Question: I built a sample program to check the performance of tasks in parallel, with respect to the number of tasks running in parallel.
Few assumptions:
Operation is on thread is independent of another thread, so no synchronization mechanisms between threads are essential.
The idea is to check, whether it is efficient to:
1.Spawn as many tasks as possible
or
2. Restrict the number of tasks in parallel, and wait for some tasks to complete before spawning the remaining tasks.
Following is the program:
'''
static void Main(string[] args)
{
System.IO.StreamWriter writer = new System.IO.StreamWriter("C:\TimeLogV2.csv");
SemaphoreSlim availableSlots;
for (int slots = 10; slots <= 20000; slots += 10)
{
availableSlots = new SemaphoreSlim(slots, slots);
int maxTasks;
CountdownEvent countDownEvent;
Stopwatch watch = new Stopwatch();
watch.Start();
maxTasks = 20000;
countDownEvent = new CountdownEvent(maxTasks);
for (int i = 0; i < maxTasks; i++)
{
Console.WriteLine(i);
Task task = new Task(() => Thread.Sleep(50));
task.ContinueWith((t) =>
{
availableSlots.Release();
countDownEvent.Signal();
}
);
availableSlots.Wait();
task.Start();
}
countDownEvent.Wait();
watch.Stop();
writer.WriteLine("{0},{1}", slots, watch.ElapsedMilliseconds);
Console.WriteLine("{0}:{1}", slots, watch.ElapsedMilliseconds);
}
writer.Flush();
writer.Close();
}
'''
Here are the results:

The Y-axis is time-taken in milliseconds, X-axis is the number of semaphore slots (refer to above program)
Essentially the trend is: More number of parallel tasks, the better. Now my question is in what conditions, does:
More number of parallel tasks = less optimal (time taken)?
One condition I suppose is that:
The tasks are interdependent, and may have to wait for certain resources to be available.
Have you in any scenario limited the number of parallel tasks?
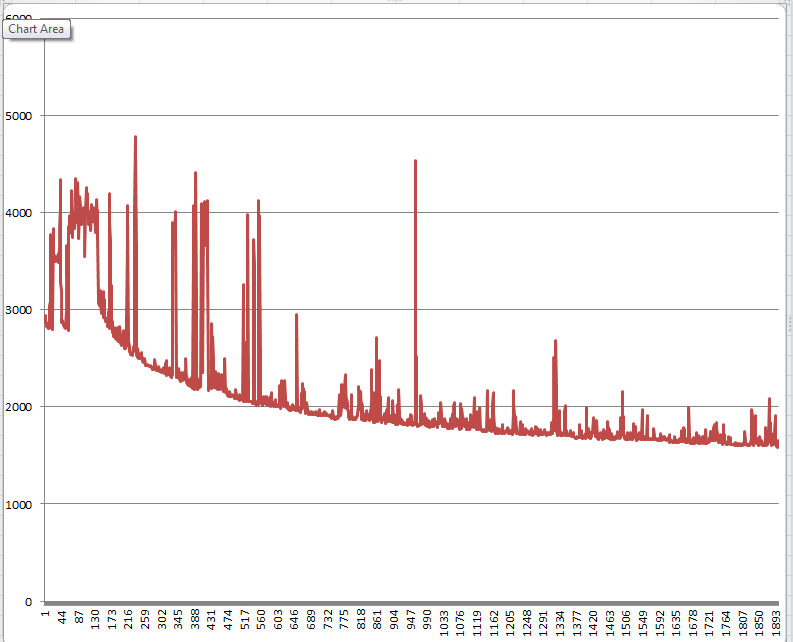
Answer: The TPL will control how many are running at once - basically you're just queuing up tasks to be run on those threads. You're not running all those tasks in parallel.
The TPL will use work-stealing queues to make it all as efficient as possible. If you all the information about what tasks you need to run, you might as well queue them all to start with, rather than trying to micro-manage it yourself. Of course, this will take memory - so that be a concern, if you have a huge number of tasks.
I wouldn't try to artificially break your logical tasks into little bits just to get more tasks, however. You shouldn't view "more tasks == better" as a general rule.
(I note that you're including time taken to write a of lines to the console in your measurements, by the way. I'd remove those 'Console.WriteLine' calls and try again - they may well make a big difference.)